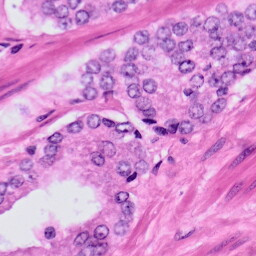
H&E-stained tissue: Prostate